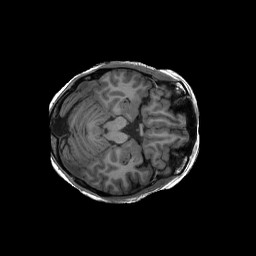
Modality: T1w
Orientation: axial
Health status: ill
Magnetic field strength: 3 T